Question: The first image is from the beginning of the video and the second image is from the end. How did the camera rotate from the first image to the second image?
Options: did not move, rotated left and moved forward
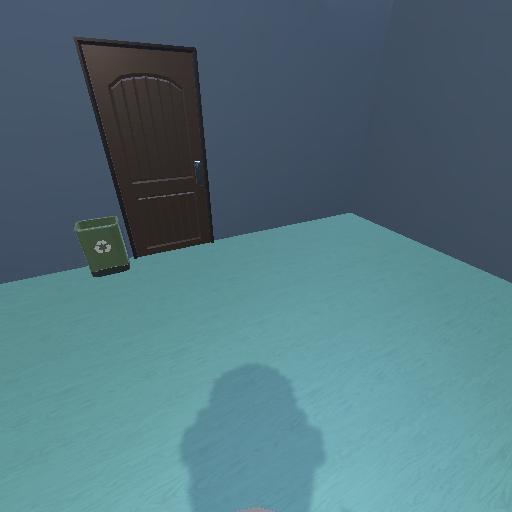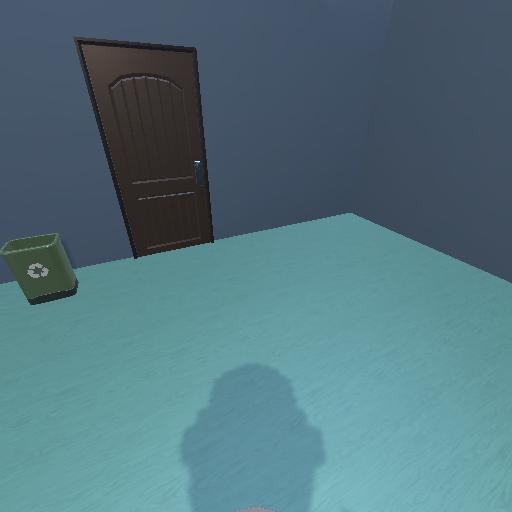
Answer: did not move